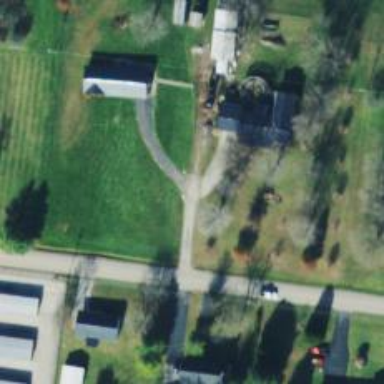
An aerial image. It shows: Shared driveway marked as service road.